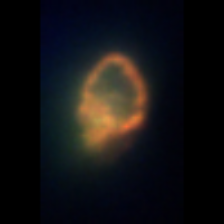
Taxon: Ciliates
Group: Other